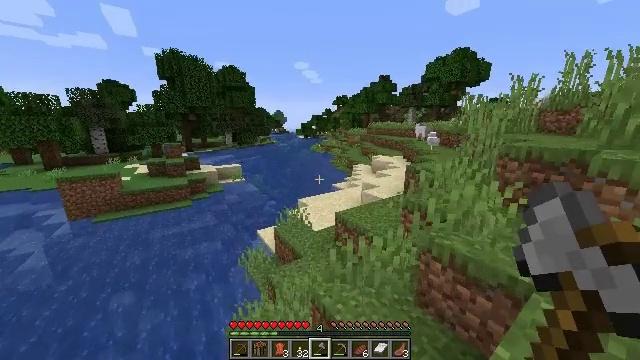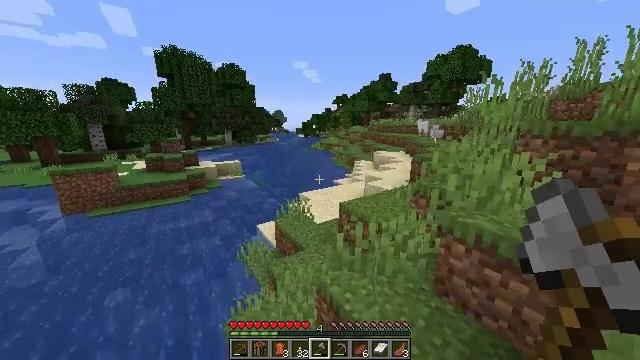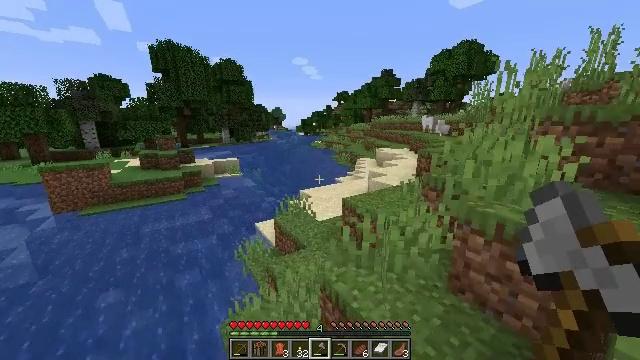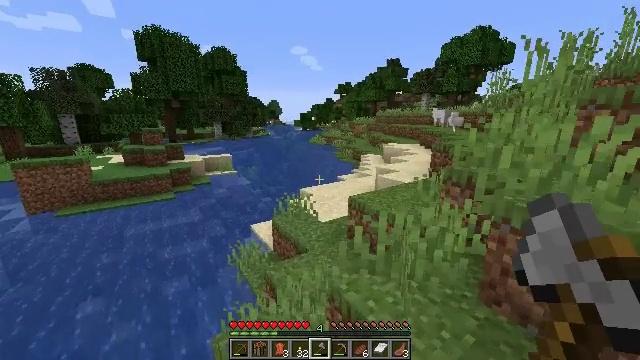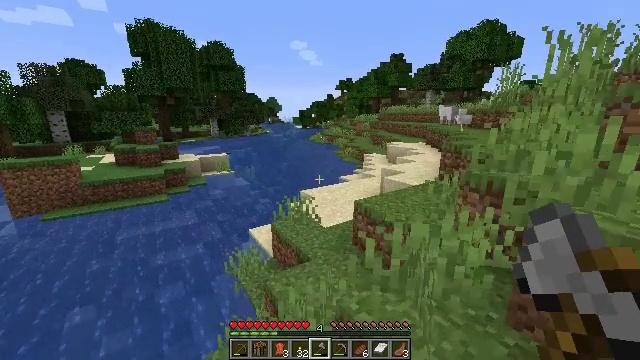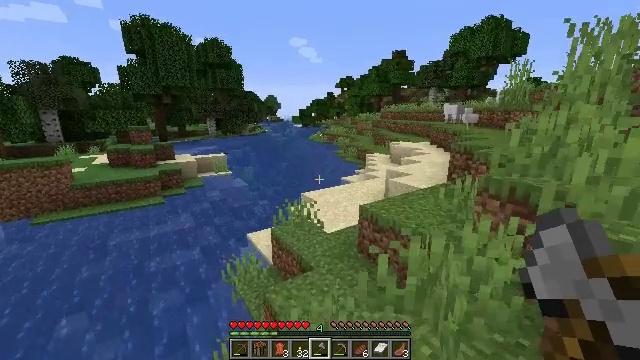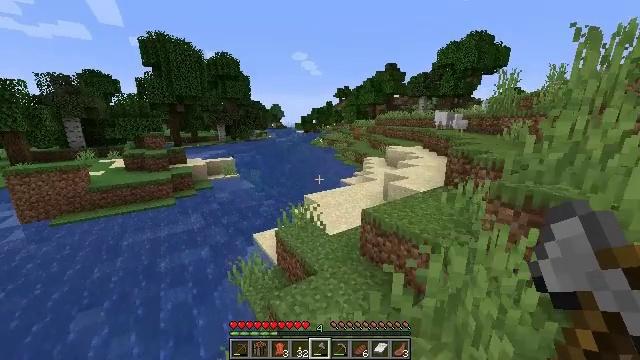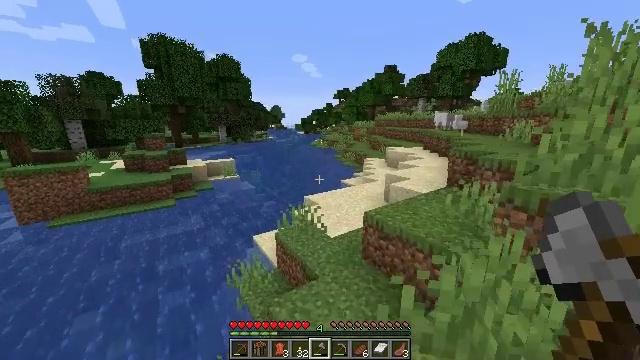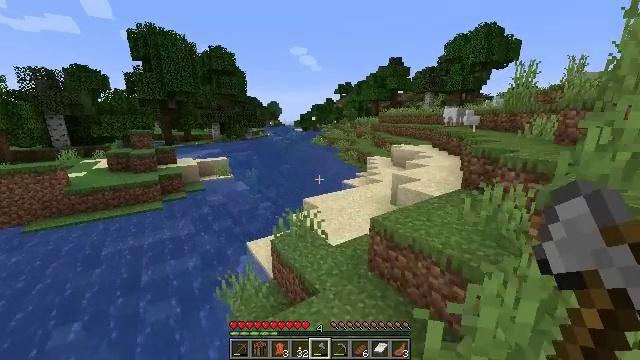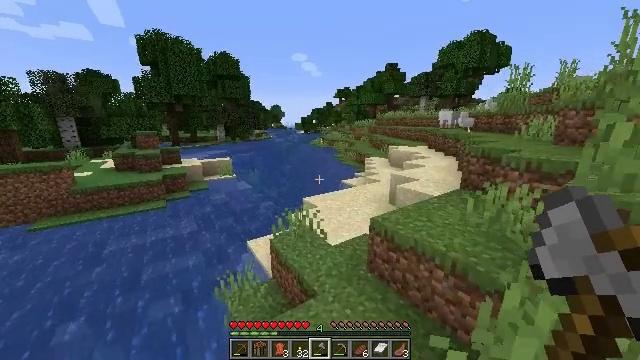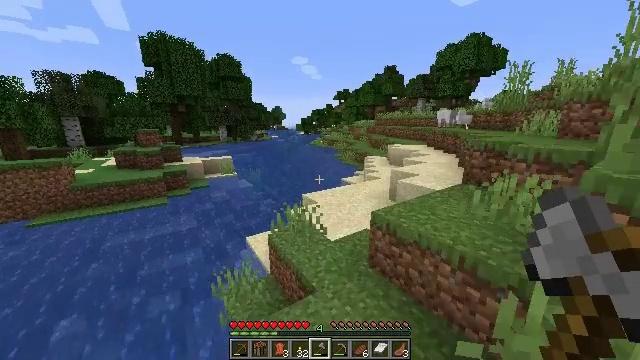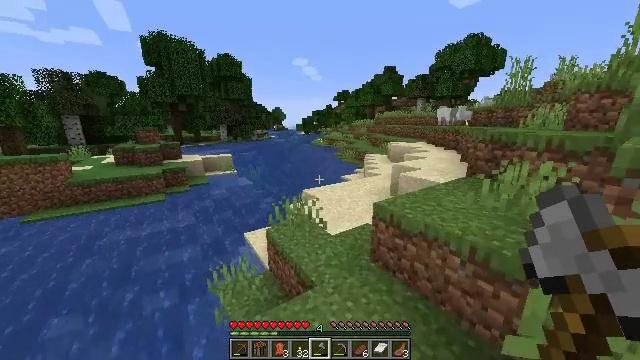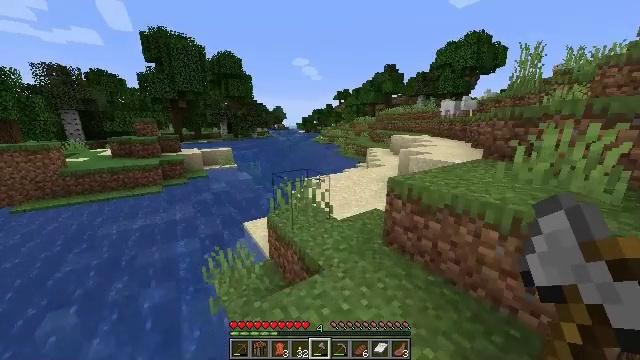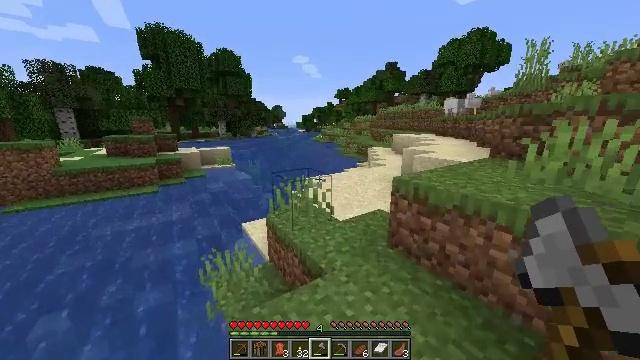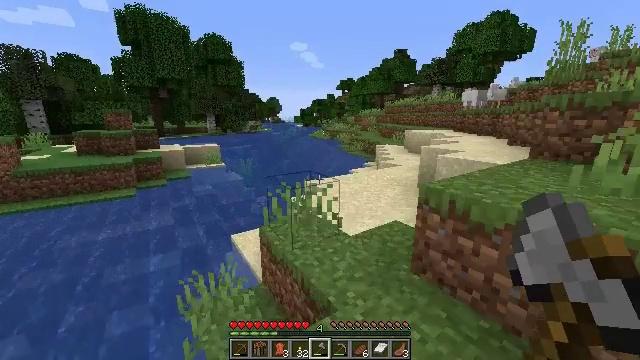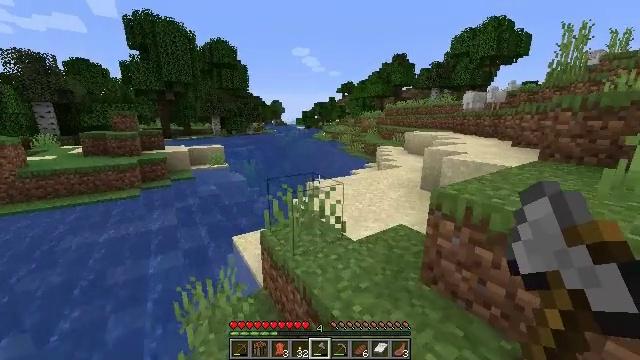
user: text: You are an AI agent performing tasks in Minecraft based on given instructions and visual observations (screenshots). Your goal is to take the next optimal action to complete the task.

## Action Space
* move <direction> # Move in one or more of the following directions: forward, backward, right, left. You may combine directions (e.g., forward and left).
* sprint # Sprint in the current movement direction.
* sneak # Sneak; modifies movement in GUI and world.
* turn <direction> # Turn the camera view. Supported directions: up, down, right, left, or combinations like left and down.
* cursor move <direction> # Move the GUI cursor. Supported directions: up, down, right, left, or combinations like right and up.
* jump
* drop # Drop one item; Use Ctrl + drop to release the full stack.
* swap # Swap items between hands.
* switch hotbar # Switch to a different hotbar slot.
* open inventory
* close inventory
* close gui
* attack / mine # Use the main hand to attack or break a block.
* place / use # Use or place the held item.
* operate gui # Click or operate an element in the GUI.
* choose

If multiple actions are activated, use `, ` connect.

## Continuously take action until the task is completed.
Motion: motion action
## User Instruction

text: Mine dirt from the ground.
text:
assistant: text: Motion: move forward, sprint
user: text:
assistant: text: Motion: move forward, sprint
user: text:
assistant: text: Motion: move forward, sprint
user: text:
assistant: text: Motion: move forward, sprint
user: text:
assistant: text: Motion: move forward, sprint
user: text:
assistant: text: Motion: move forward, sprint
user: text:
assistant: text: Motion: move forward, sprint
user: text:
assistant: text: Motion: move forward, sprint
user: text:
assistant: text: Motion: move forward, sprint
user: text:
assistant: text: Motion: move forward, sprint
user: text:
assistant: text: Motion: move forward, sprint
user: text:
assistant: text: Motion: move forward, sprint
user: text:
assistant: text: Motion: move forward, sprint
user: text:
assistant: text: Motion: move forward, sprint
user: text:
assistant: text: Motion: move forward, sprint
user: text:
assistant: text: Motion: move forward, sprint
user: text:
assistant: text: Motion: move forward, sprint
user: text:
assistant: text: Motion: move forward, sprint
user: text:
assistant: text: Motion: move forward, sprint
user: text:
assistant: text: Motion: move forward, sprint
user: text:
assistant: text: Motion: move forward, sprint
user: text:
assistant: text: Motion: move forward, sprint
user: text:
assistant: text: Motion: move forward, sprint, jump
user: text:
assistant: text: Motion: move forward, sprint, jump
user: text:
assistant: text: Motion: move forward, sprint, jump
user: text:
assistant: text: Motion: move forward, sprint, jump
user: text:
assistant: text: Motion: move forward, sprint, jump
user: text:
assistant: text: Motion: move forward, sprint, jump
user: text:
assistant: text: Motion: move forward, sprint, jump
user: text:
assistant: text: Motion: move forward, sprint, jump